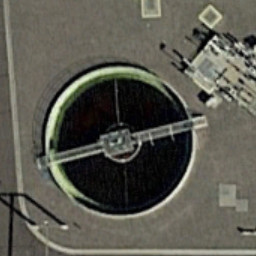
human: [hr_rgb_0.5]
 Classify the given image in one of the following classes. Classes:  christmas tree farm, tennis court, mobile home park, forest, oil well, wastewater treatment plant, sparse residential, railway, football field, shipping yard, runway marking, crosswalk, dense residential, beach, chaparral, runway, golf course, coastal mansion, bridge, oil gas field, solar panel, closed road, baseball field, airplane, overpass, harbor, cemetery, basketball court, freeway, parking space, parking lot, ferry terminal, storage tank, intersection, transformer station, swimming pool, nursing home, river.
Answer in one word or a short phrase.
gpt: wastewater treatment plant